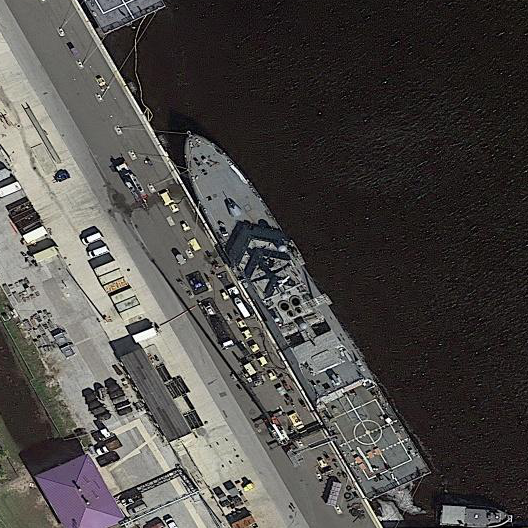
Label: Freedom-class_combat_ship